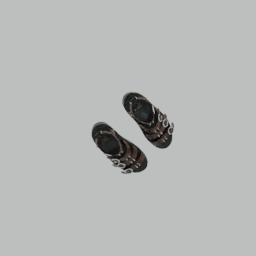
Label: people